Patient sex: M
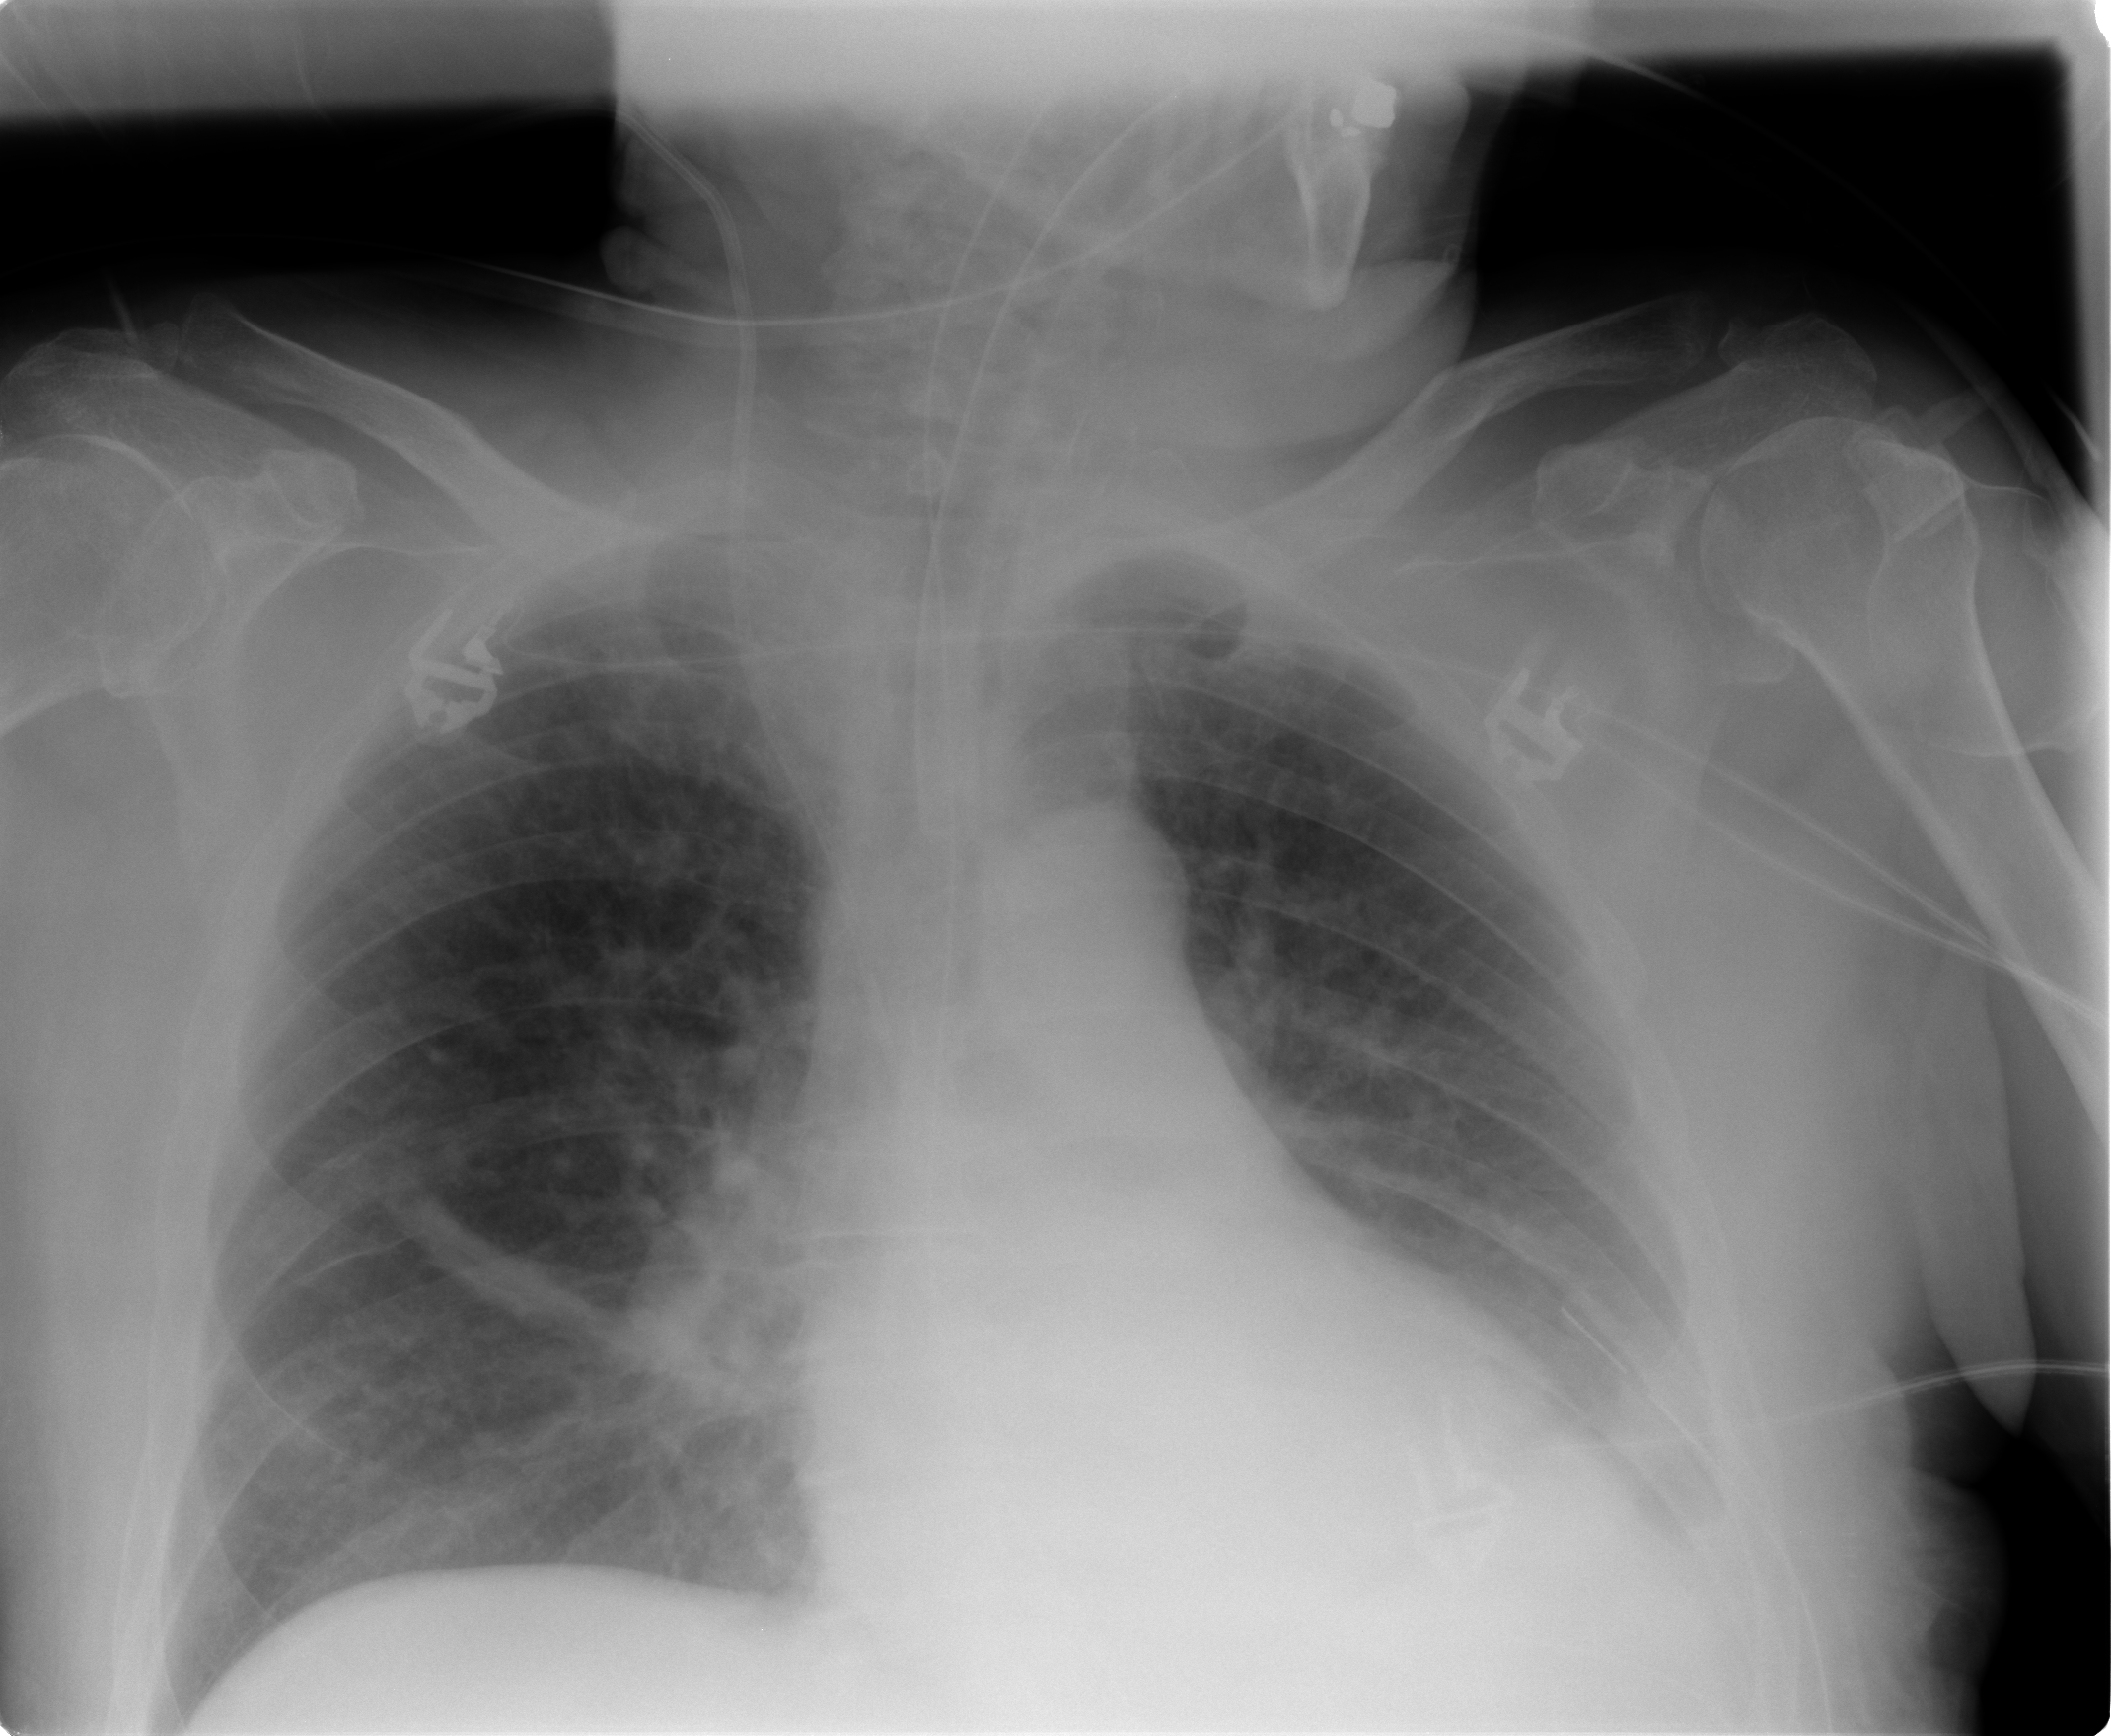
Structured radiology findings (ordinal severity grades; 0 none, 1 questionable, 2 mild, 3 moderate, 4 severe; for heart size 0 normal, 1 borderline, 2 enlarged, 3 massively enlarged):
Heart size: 2
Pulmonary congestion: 2
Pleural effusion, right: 0
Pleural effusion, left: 2
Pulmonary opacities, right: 0
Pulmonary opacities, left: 0
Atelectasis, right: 2
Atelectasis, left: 2